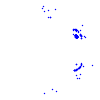
Particle: pion